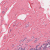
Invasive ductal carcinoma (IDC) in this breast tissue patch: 0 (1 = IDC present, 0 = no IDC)